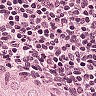
Metastatic tissue present: yes